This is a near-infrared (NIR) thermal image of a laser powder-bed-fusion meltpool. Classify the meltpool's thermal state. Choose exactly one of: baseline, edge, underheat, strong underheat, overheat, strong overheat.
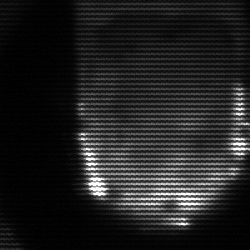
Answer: baseline